Aerial crown-view tile of a tropical tree (Barro Colorado Island, Panama), acquired 20250915:
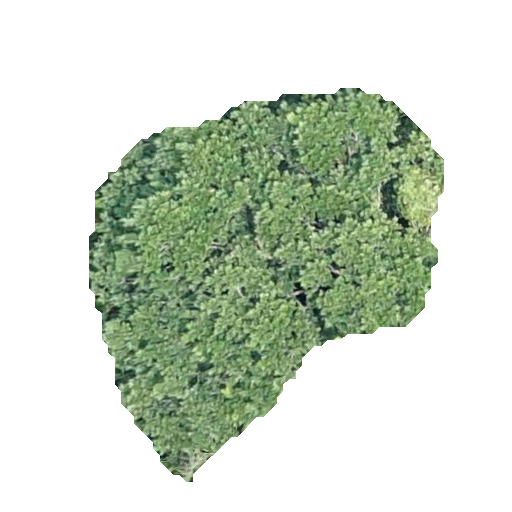
Species: Anacardium excelsum
GBIF accepted scientific name: Anacardium excelsum
Crown area: 130.916 m²